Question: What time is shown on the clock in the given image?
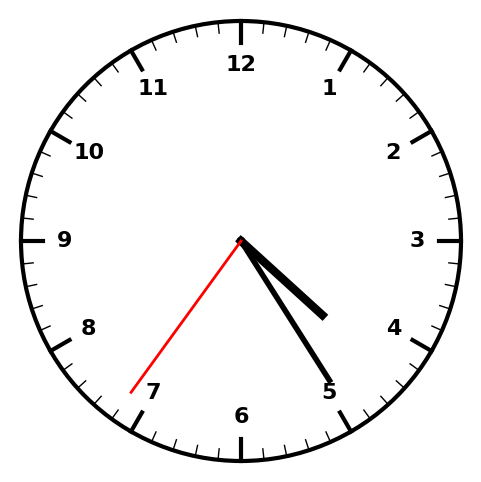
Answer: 04:24:36